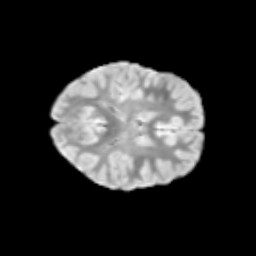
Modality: T2w
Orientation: axial
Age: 8
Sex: female
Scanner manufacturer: siemens
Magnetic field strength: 3 T
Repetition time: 3.8 s
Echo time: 0.07 s